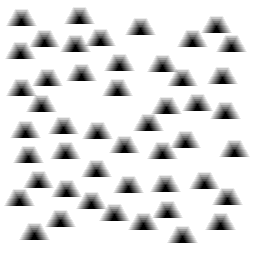
Squares: 0
Triangles: 48
Stars: 0
Total shapes: 48